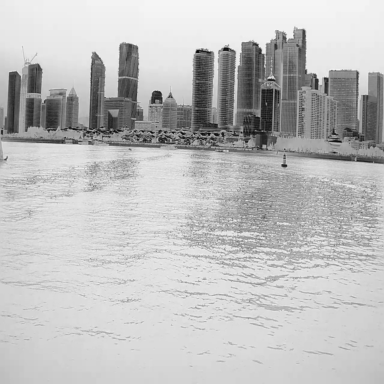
There are two objects shown in the infrared image, including a sailboat, and a canoe.